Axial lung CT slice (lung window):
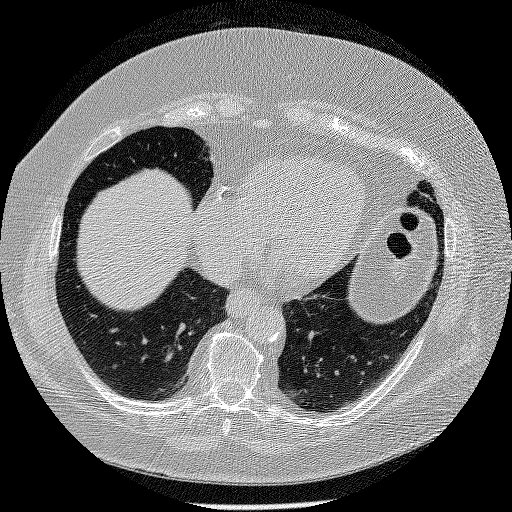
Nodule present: no